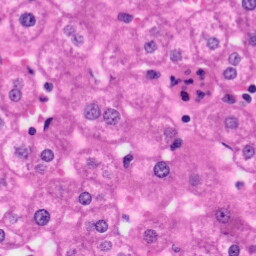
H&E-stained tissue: Liver